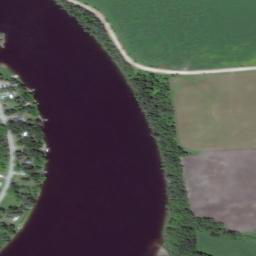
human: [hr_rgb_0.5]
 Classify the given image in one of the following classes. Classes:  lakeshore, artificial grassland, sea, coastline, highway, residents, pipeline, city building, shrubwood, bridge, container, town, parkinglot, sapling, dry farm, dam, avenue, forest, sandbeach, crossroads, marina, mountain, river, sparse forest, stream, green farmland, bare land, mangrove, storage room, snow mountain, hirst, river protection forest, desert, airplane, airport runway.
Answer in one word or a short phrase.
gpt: river